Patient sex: M
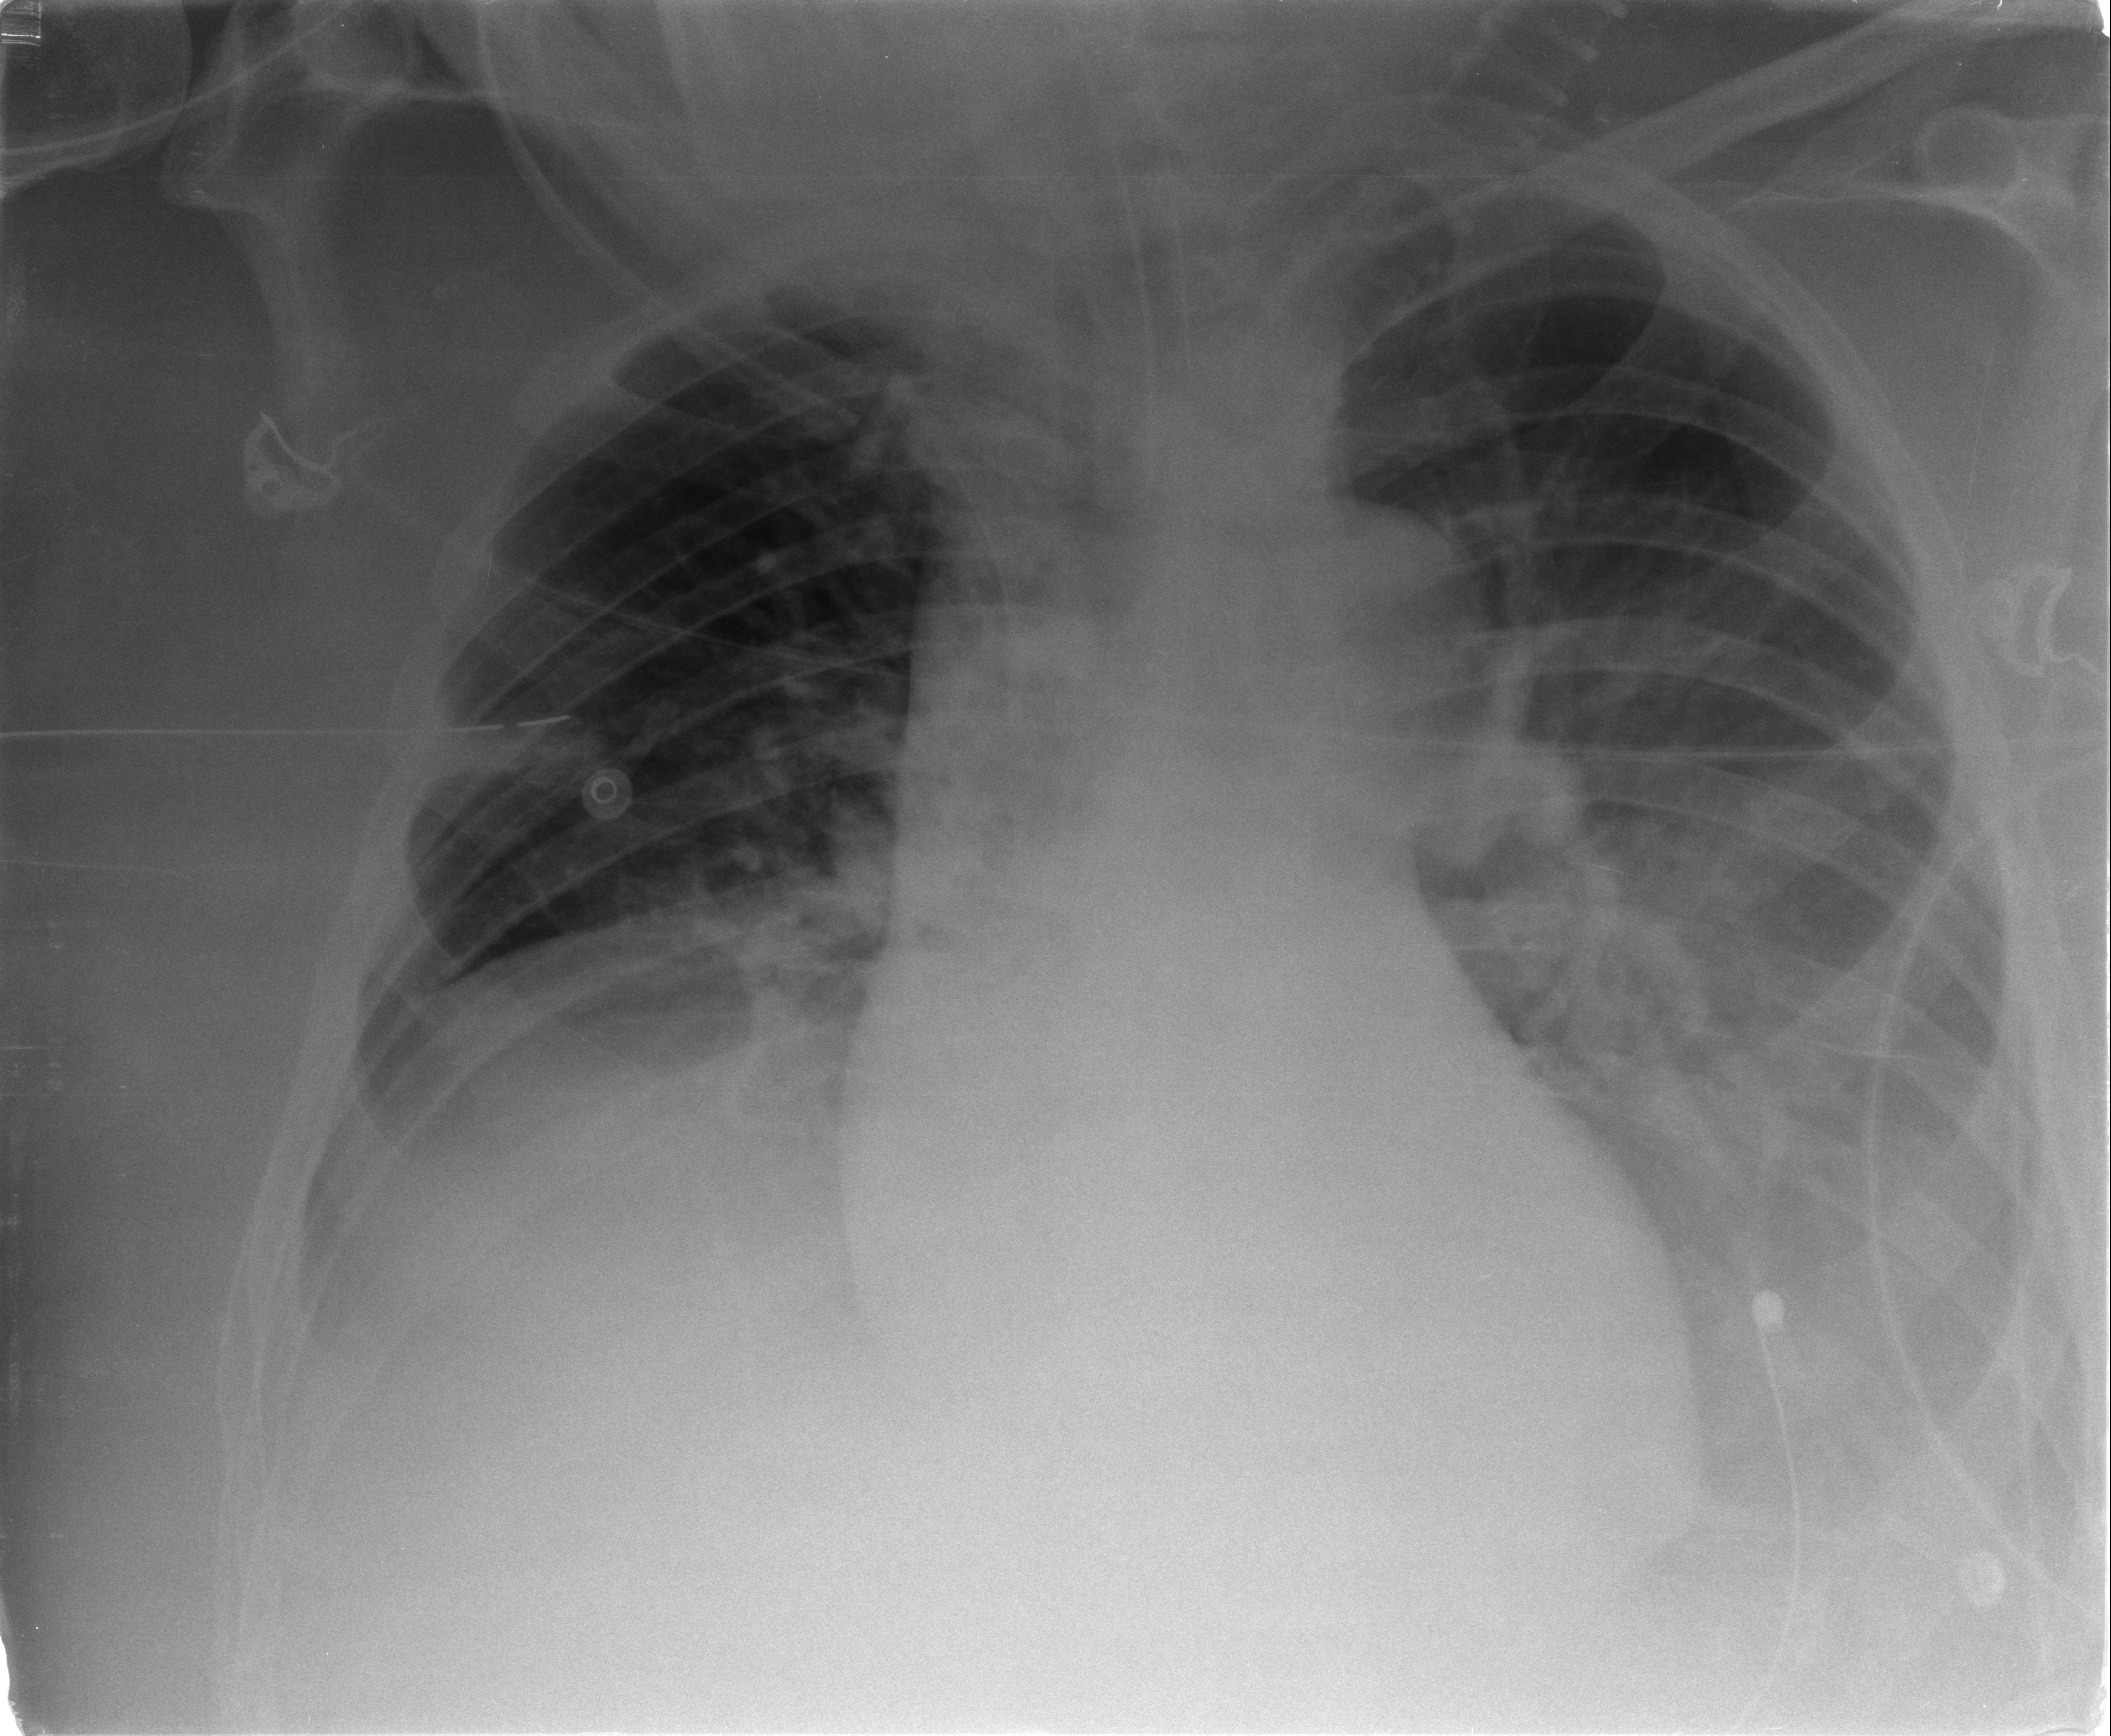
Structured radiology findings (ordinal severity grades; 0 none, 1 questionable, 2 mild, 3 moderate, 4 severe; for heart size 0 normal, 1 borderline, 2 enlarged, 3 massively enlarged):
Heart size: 0
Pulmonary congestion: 2
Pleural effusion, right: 3
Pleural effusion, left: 3
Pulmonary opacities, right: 1
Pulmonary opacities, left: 1
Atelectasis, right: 3
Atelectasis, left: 3